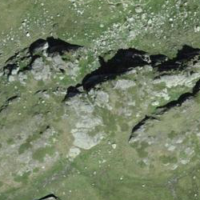
EUNIS habitat code: 26
Species observed at this site:
Arnica montana